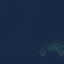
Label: SeaLake